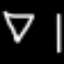
Label: diamond